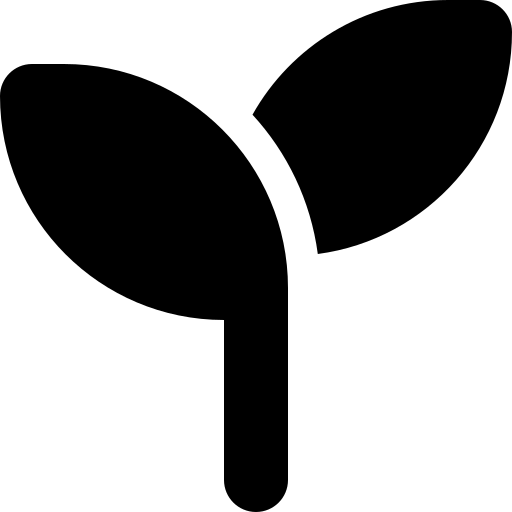
Tags: icon, FontAwesome, fa-icon, solid, seedling